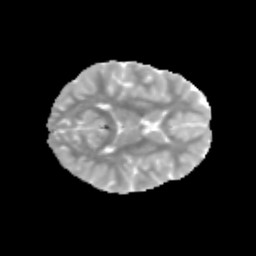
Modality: MD
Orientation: axial
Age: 9
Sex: female
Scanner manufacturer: siemens
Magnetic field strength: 3 T
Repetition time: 3.8 s
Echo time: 0.07 s